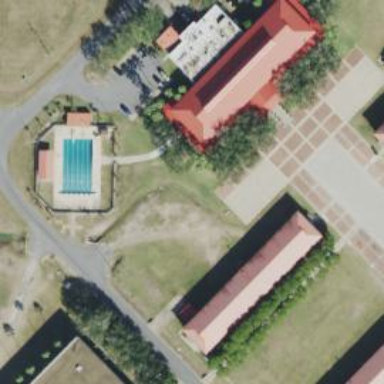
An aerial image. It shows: Dormitory building.